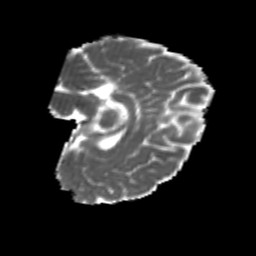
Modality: MD
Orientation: sagittal
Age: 23
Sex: female
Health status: healthy
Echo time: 0.074 s